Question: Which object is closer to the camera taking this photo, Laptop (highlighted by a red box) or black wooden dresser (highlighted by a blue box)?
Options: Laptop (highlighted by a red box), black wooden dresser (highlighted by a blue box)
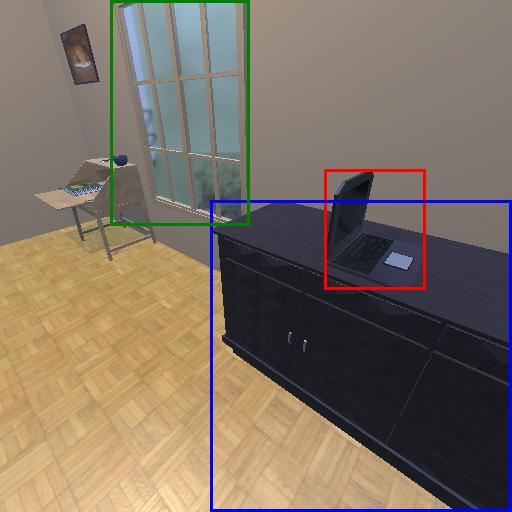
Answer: Laptop (highlighted by a red box)